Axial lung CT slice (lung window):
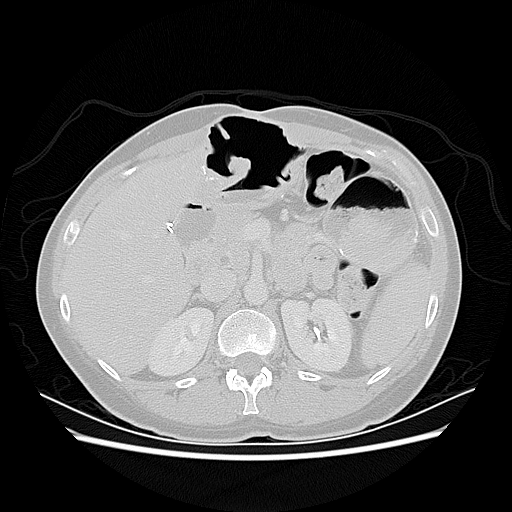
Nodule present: no